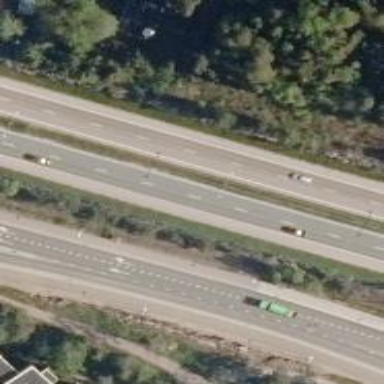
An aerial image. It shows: Asphalt motorway.